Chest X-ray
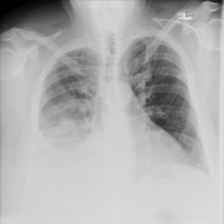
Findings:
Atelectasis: positive
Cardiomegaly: negative
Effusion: positive
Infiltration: negative
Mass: negative
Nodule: negative
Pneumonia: negative
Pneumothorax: negative
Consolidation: negative
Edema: negative
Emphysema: negative
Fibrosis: negative
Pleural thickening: negative
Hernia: negative